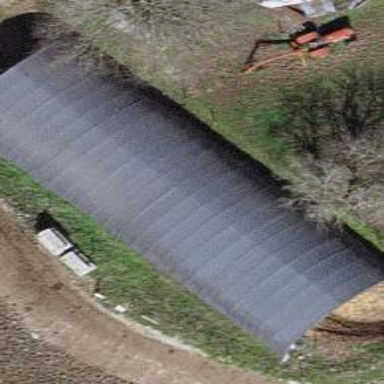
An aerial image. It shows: Greenhouse.